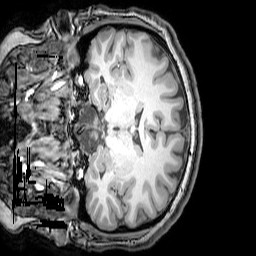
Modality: T1w
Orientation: coronal
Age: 21
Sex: female
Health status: healthy
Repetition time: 0.081 s
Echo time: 0.037 s